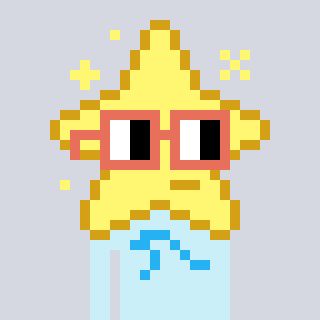
a pixel art character with square orange glasses, a star-shaped head and a cold-colored body on a cool background